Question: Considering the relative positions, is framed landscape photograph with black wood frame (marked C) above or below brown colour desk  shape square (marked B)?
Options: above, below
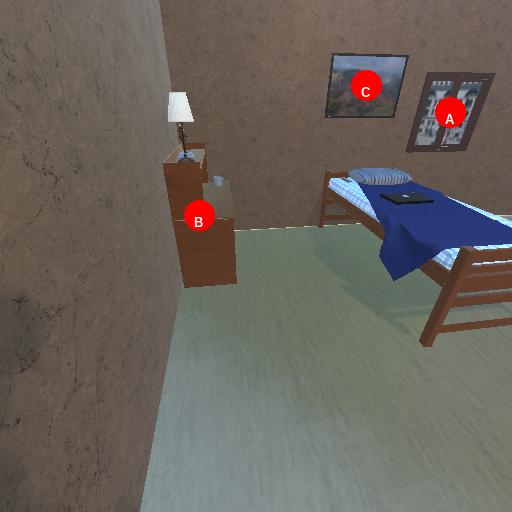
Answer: above